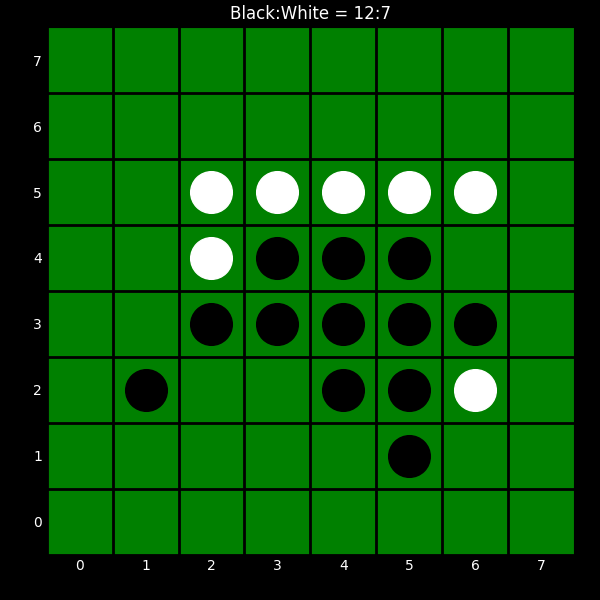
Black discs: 12
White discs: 7